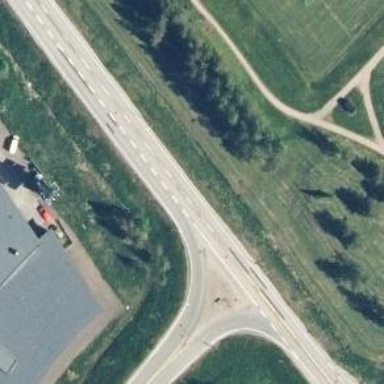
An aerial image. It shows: Asphalt road designated as trunk highway.